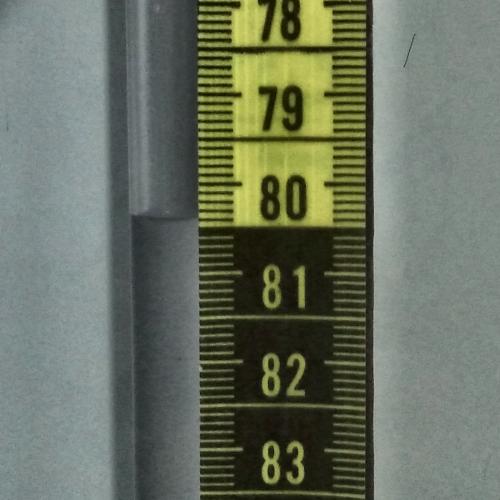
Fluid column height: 80.4 cm